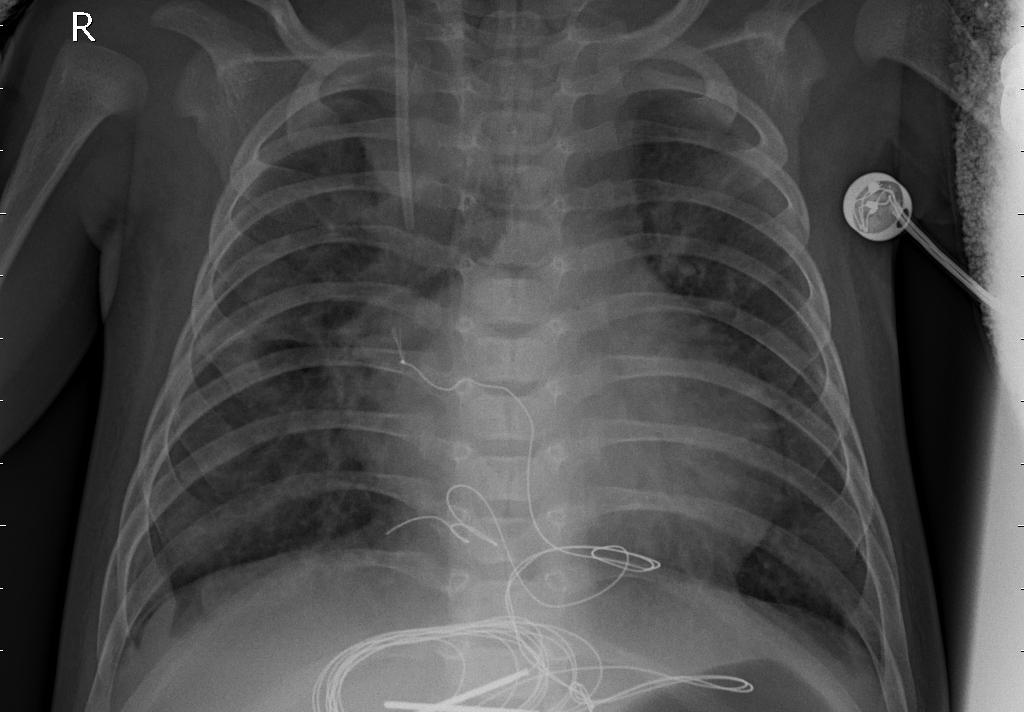
Diagnosis: PNEUMONIA